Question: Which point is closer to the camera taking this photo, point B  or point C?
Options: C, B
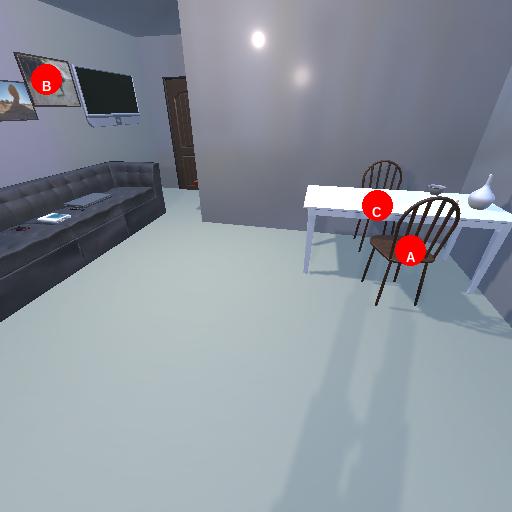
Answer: C